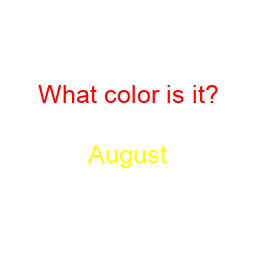
Color: yellow
Background color: white
Question text color: red